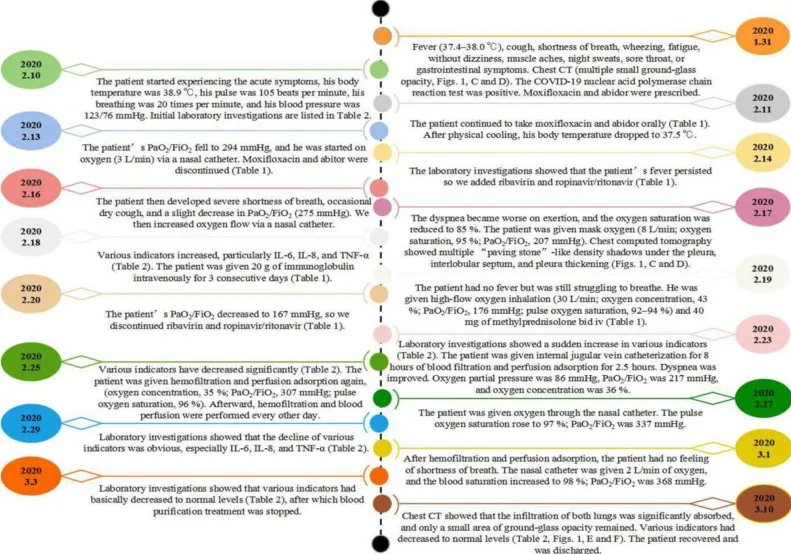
Timeline of the reported case.
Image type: chart (chart)